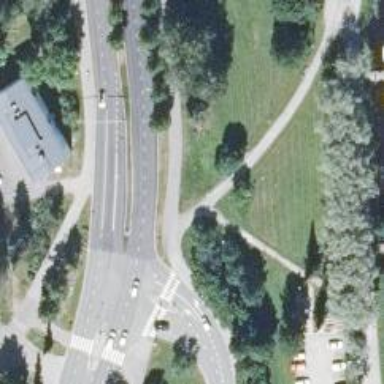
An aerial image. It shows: Cycleway.